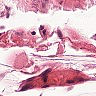
Metastatic tissue present: no